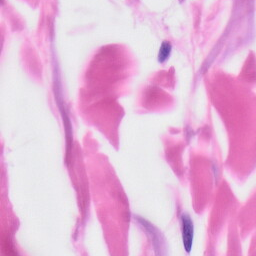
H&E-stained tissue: Skin